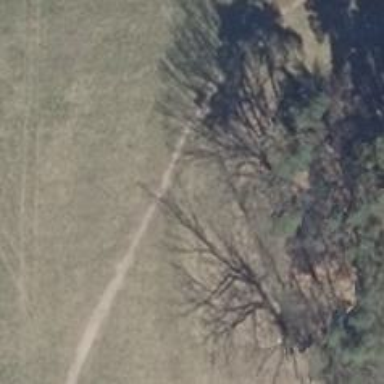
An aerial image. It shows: Grassy path with grade 3 tracktype.